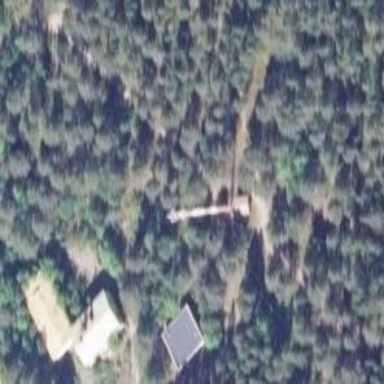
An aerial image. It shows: Mast tower used for communication.